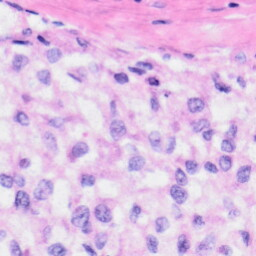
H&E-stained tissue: Liver